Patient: sex F, age 48
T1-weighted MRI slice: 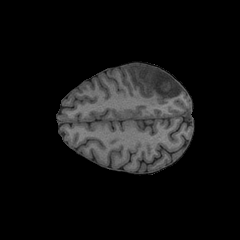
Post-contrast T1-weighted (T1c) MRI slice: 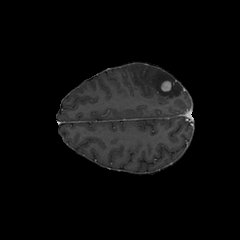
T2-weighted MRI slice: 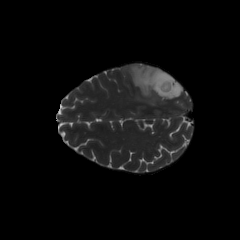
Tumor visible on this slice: yes
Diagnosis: Astrocytoma, IDH-mutant
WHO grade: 3